Field crop: maize
Growth stage: 2
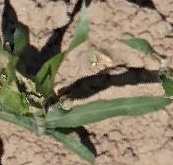
Species: maize